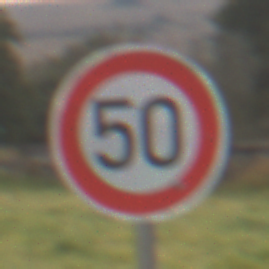
Verkehrszeichen: Geschwindigkeit50
Umgebung: Outdoor, Nature
Tageszeit: MorningAfternoon
Wetter: Overcast
Licht: Natural
Jahreszeit: NotSpecified
Kontrast: LowContrast